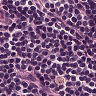
Metastatic tissue present: no